Question: I have a Regular Expression like : '.Resolve<I[a-zA-Z]*Repository>'
I'm using this RegExp in Viusal Studio to find the desired repositories like:
'''
unity.Resolve<ISomeRepositry>();
'''

Is there any alternative way to find the wished repositories in VS or this is the only way to do that?
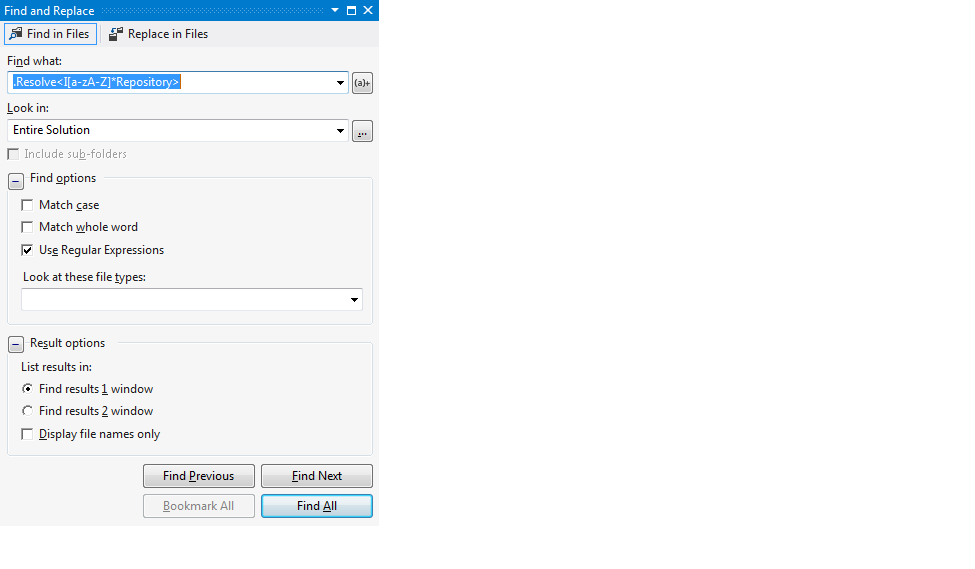
Answer: You'll need to escape the spacial characters in the regex, any of the following needs to be escaped: '<>[]{}().' among others.
So this should work:
'''
unity\.Resolve\<I[a-zA-Z0-9]+\>\(\);
'''
Alternatively you could of course use the Find All References feature in Visual Studio to find all occurrences of each Repository.